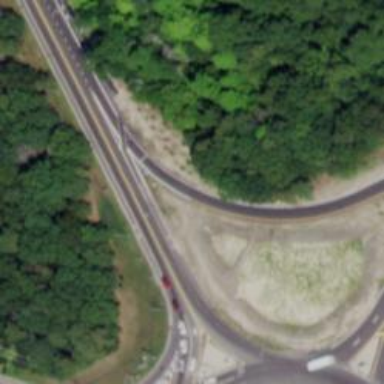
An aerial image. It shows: Primary link highway with asphalt surface.